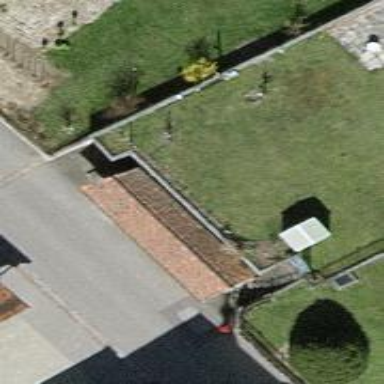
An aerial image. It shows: Post box.